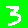
Digit: 3